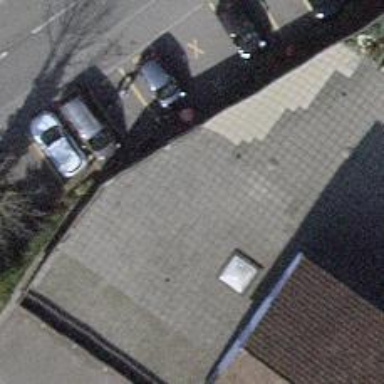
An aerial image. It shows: Restaurant.